Field crop: tomato
Growth stage: 1
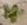
Species: solanum